Aerial crown-view tile of a tropical tree (Barro Colorado Island, Panama), acquired 20250616:
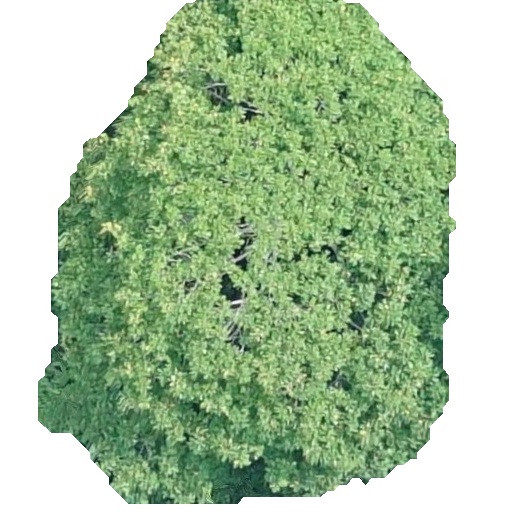
Species: Dipteryx oleifera
GBIF accepted scientific name: Dipteryx oleifera
Crown area: 250.912 m²